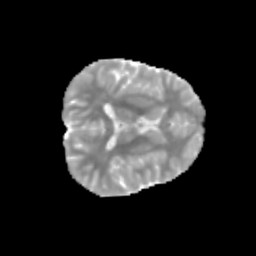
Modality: MD
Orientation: axial
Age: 12
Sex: female
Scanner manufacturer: siemens
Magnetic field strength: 3 T
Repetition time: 3.8 s
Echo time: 0.07 s